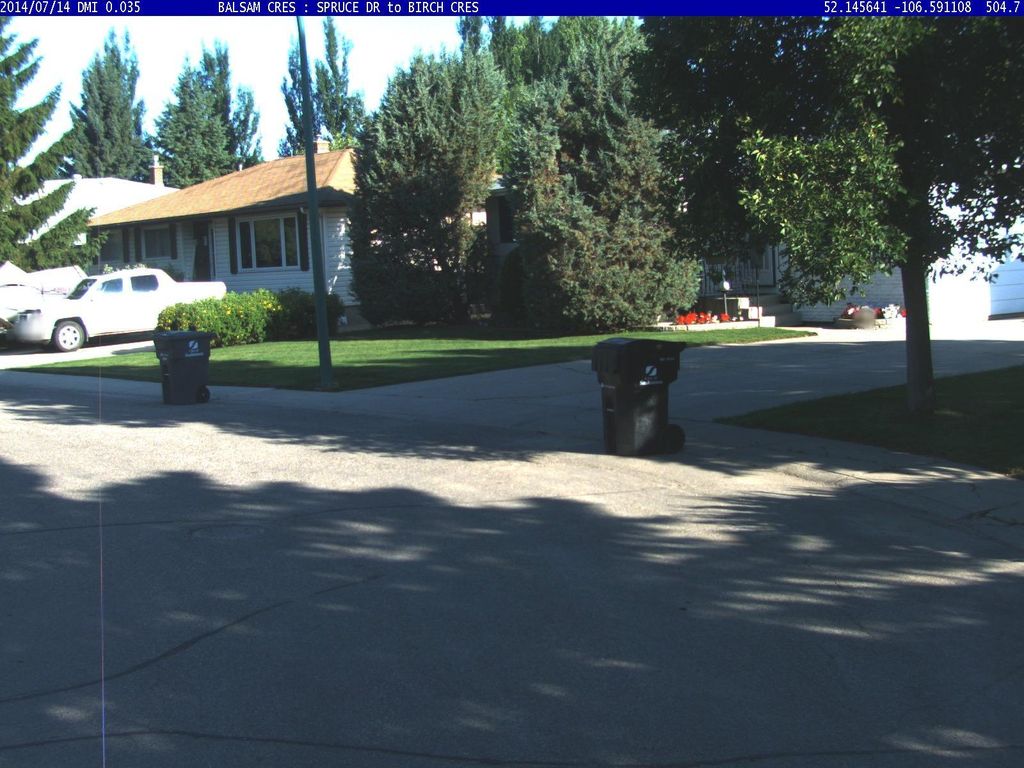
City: saskatoon